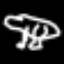
Label: frog